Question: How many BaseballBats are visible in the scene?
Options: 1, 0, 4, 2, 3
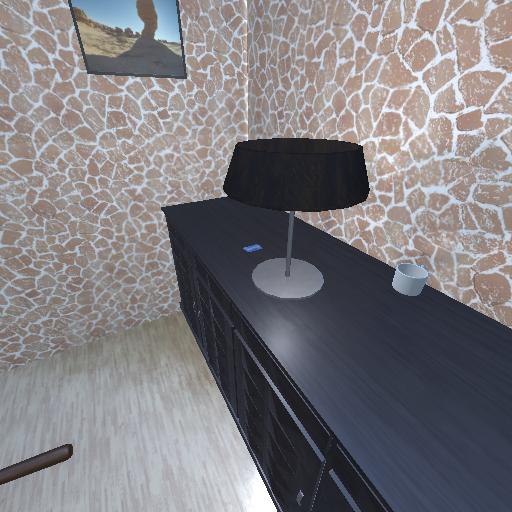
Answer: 1